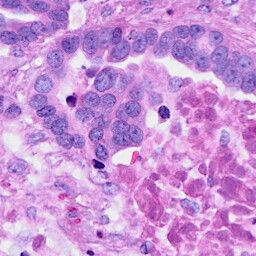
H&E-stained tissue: Ovarian